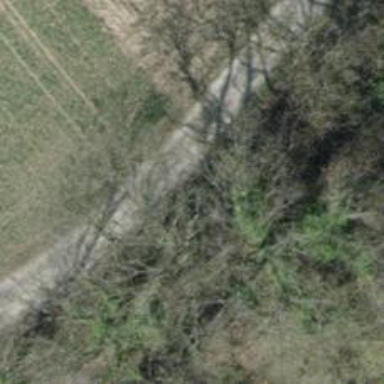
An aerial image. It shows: Brown bench.